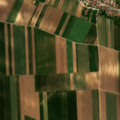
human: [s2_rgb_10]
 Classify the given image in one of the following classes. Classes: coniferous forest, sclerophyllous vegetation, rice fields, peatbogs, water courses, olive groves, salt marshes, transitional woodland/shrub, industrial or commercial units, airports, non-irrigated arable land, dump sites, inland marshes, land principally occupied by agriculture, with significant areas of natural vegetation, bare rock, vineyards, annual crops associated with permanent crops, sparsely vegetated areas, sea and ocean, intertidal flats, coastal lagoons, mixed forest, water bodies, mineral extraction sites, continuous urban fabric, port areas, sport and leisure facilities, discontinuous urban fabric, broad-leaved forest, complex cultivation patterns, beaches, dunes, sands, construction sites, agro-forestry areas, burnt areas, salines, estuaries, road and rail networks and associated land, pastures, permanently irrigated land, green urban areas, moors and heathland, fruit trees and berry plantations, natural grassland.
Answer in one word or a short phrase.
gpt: discontinuous urban fabric, non-irrigated arable land